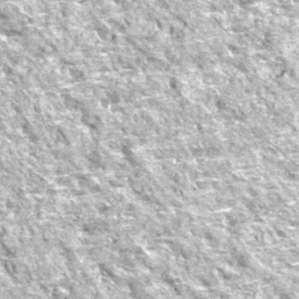
Label: frost